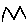
Label: zigzag